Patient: sex M, age 69
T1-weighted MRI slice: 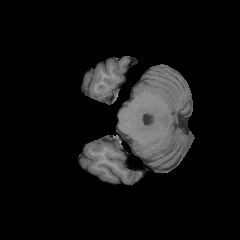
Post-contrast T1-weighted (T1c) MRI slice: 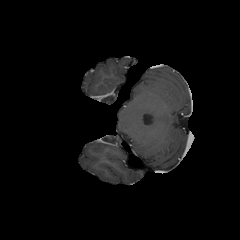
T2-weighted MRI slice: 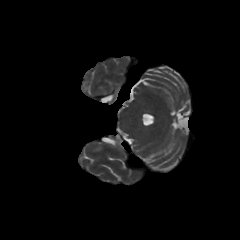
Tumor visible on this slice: no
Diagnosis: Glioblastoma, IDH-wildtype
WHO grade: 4